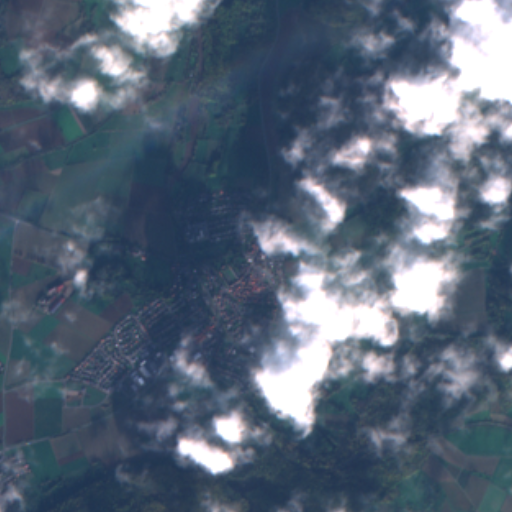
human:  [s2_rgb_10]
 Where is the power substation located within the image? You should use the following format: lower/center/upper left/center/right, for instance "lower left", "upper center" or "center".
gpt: The power substation is located in the center of the image.
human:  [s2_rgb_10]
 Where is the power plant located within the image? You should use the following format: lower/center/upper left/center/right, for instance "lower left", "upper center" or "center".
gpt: There is no power plant in the image.